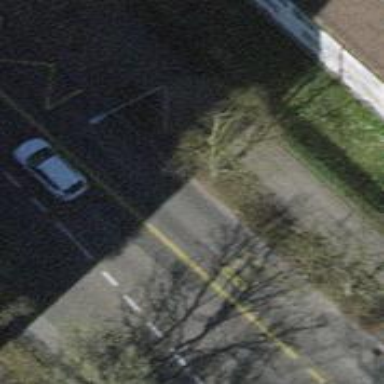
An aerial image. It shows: Tree-lined avenue.